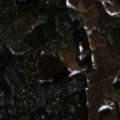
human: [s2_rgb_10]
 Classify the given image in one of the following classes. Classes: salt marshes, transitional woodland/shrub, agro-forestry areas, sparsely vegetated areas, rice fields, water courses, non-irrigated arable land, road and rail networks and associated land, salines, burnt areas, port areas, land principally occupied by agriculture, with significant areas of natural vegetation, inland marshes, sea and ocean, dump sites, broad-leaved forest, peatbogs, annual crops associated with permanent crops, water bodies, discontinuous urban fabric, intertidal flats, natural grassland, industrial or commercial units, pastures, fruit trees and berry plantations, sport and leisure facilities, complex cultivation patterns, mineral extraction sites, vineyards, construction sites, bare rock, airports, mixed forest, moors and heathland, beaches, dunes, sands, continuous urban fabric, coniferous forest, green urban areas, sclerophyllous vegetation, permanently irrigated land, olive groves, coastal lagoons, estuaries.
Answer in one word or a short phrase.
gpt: land principally occupied by agriculture, with significant areas of natural vegetation, coniferous forest, mixed forest